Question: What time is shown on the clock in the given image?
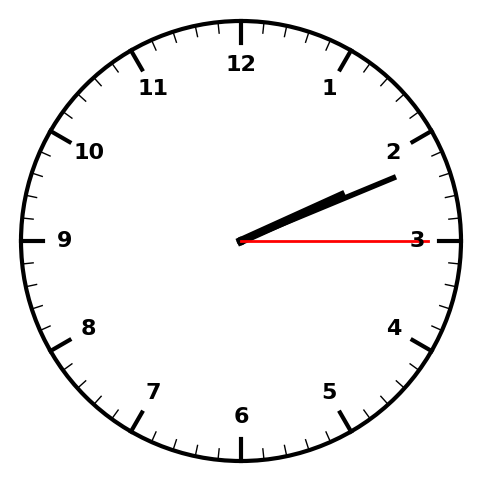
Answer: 02:11:15